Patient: sex M, age 34
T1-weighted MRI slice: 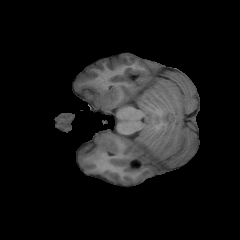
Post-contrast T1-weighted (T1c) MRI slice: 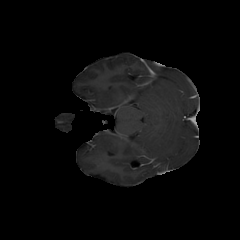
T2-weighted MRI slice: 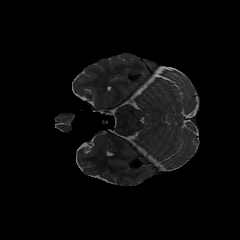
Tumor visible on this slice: no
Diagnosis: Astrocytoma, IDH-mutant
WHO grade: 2